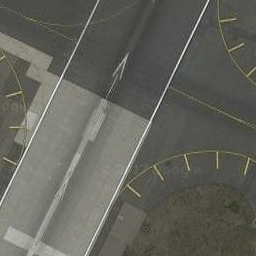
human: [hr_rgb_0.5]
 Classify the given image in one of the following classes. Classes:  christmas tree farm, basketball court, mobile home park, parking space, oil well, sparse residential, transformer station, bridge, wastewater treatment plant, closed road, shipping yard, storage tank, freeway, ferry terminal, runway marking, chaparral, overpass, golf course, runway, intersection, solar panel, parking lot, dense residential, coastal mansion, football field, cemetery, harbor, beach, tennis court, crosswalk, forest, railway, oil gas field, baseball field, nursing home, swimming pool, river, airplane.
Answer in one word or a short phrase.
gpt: runway